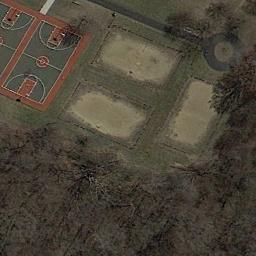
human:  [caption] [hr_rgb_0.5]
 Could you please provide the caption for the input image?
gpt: Beside the basketball courts are three bare lawn and a large amount of forests .

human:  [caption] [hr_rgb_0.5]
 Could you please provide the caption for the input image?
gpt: Two basketball courts on the lawn and some open areas beside .

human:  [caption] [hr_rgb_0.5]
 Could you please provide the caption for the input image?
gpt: There are two basketball courts in the upper left corner, One of which is blocked .

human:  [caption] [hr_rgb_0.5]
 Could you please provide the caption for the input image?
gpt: There are two basketball courts on the open place .

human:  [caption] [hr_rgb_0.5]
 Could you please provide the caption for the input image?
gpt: Three vacant lots are next to two basketball courts .